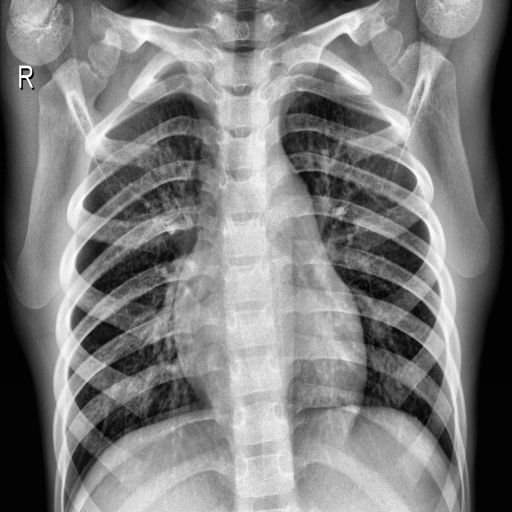
Finding: NORMAL